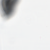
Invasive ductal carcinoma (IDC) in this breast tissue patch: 0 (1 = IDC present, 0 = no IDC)